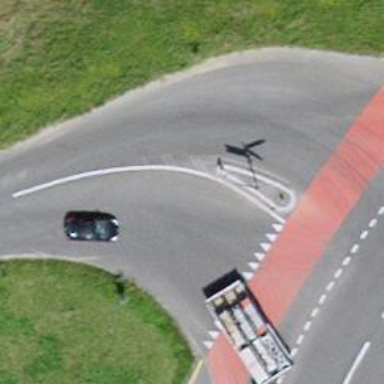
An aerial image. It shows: Traffic calming island.